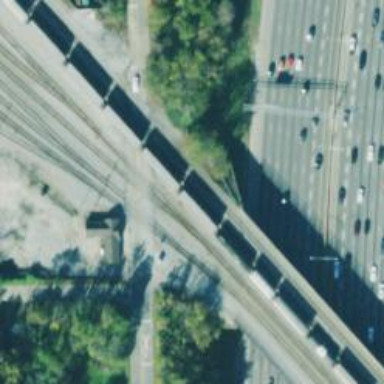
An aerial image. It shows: Railway bridge over siding rail service.